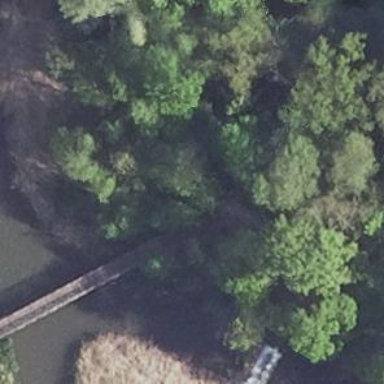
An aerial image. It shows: Bridge over cycleway.